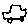
Label: car